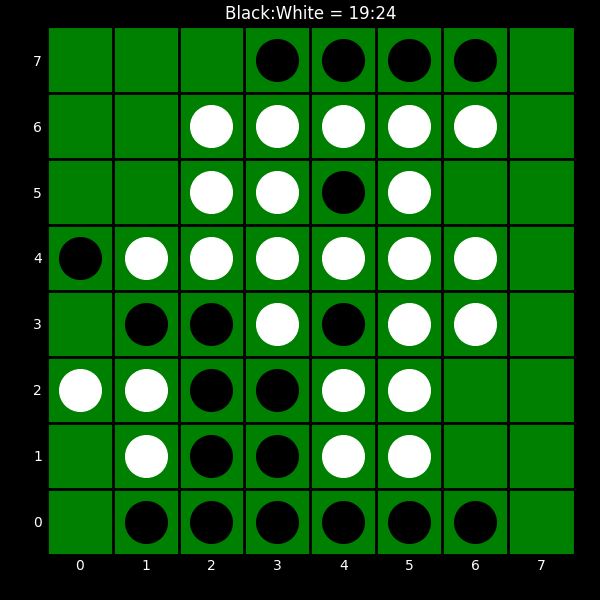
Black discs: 19
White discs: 24